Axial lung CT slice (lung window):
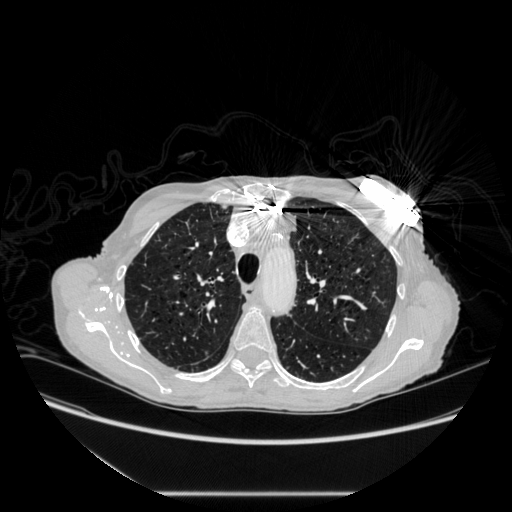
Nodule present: no